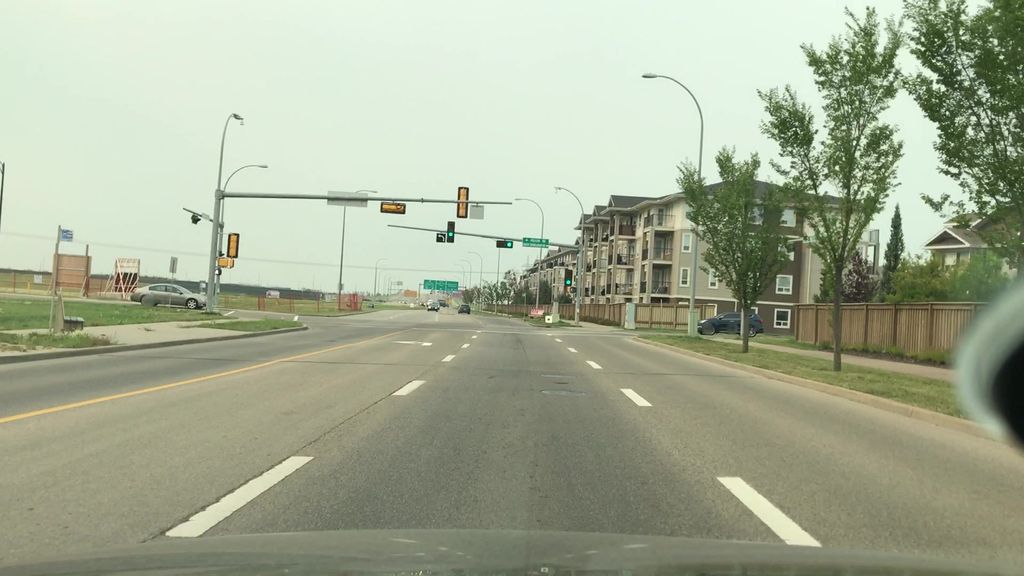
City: edmonton